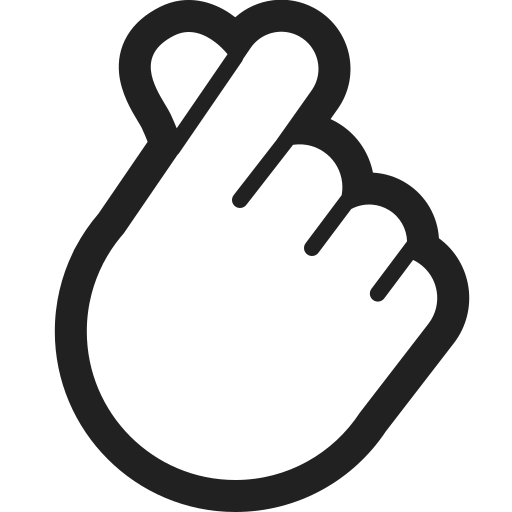
hand with index finger and thumb crossed high contrast default